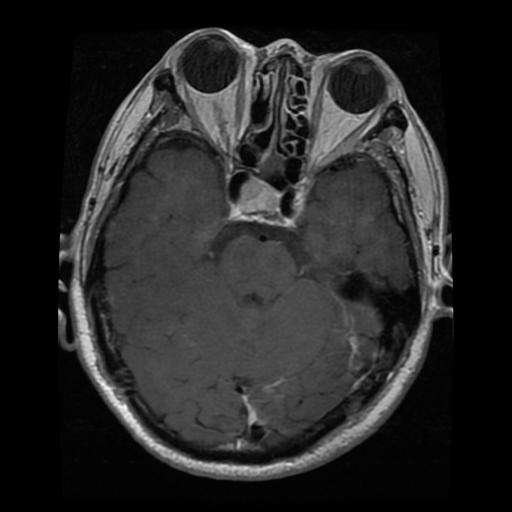
Label: pituitary